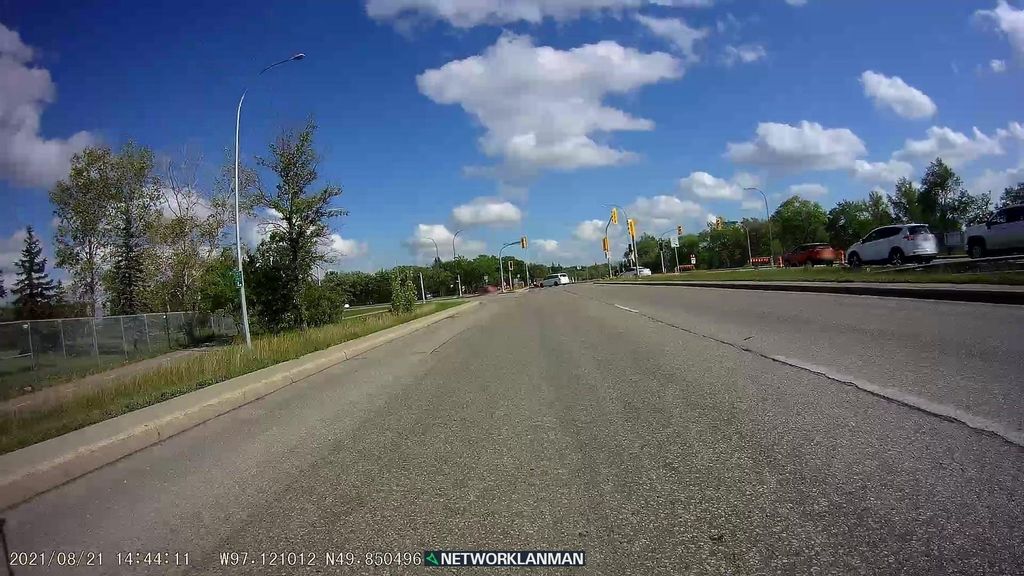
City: winnipeg